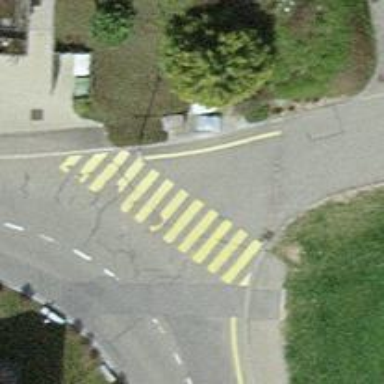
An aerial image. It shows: Uncontrolled road crossing.